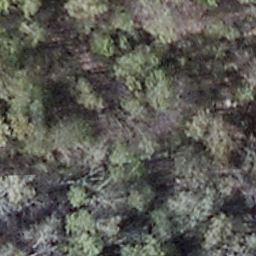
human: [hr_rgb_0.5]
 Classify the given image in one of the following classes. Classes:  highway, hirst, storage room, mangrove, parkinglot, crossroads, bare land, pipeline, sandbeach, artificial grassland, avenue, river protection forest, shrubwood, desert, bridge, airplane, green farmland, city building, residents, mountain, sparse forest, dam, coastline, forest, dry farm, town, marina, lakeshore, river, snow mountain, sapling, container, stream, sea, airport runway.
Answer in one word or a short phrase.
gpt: shrubwood